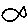
Label: fish